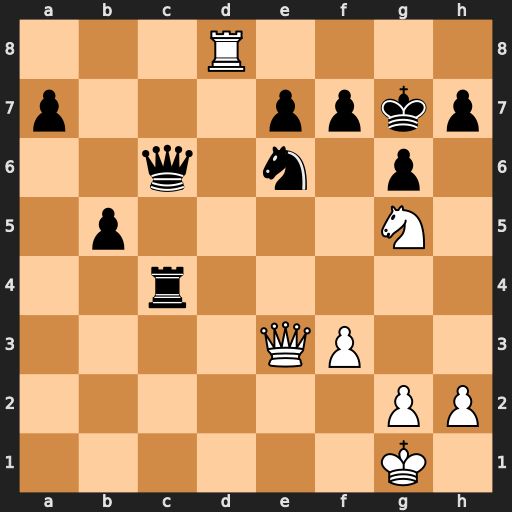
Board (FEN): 3R4/p3ppkp/2q1n1p1/1p4N1/2r5/4QP2/6PP/6K1
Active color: w
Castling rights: -
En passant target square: -
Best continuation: Qe5+ f6 Nxe6+ Kh6 Qe3+